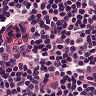
Metastatic tissue present: no